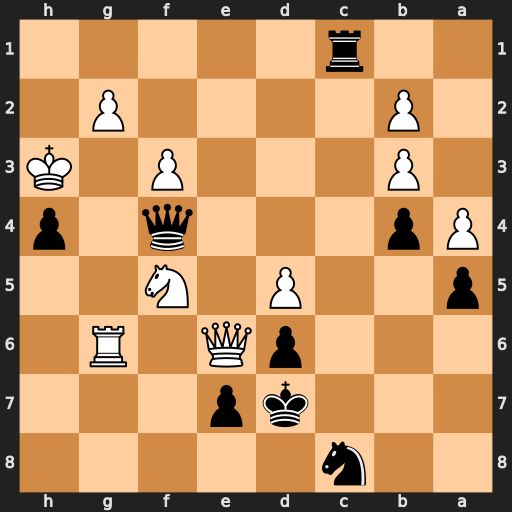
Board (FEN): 2n5/3kp3/3pQ1R1/p2P1N2/Pp3q1p/1P3P1K/1P4P1/2r5
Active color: b
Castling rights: -
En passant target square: -
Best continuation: Kc7 Qxc8+ Kxc8